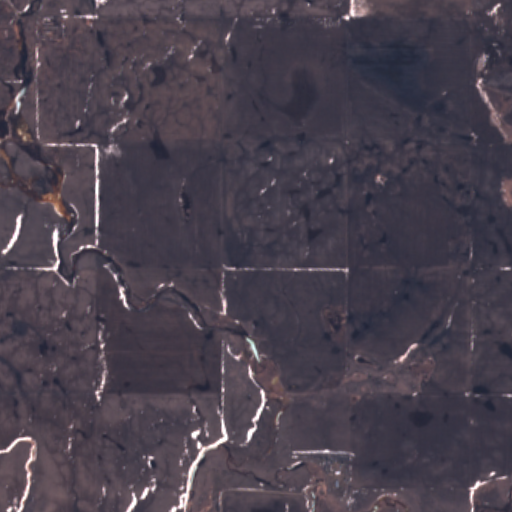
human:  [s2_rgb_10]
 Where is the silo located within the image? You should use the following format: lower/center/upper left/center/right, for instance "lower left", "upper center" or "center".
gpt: The silo is located in the lower right of the image.
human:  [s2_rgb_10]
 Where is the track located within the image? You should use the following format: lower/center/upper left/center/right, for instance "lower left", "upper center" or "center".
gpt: There is no track in the image.